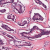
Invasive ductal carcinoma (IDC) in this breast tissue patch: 1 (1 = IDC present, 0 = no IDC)